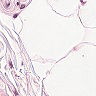
Metastatic tissue present: no